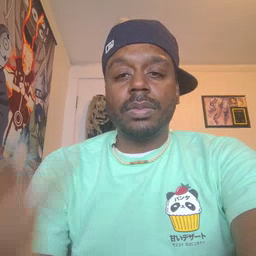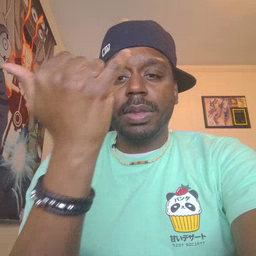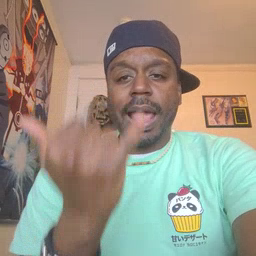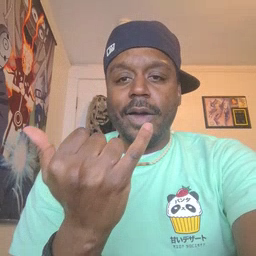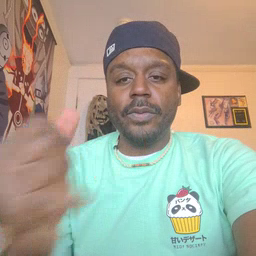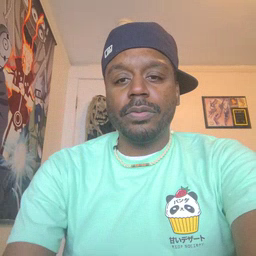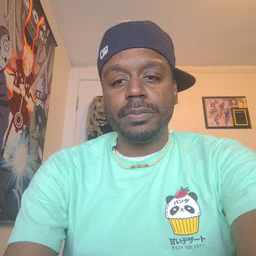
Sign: now